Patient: sex M, age 58
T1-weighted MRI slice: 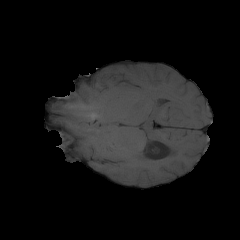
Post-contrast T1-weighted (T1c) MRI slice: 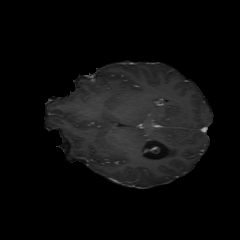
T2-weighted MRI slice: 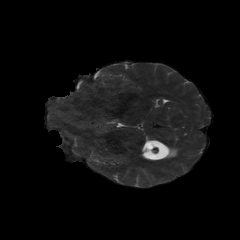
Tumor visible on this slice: no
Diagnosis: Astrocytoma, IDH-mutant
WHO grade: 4